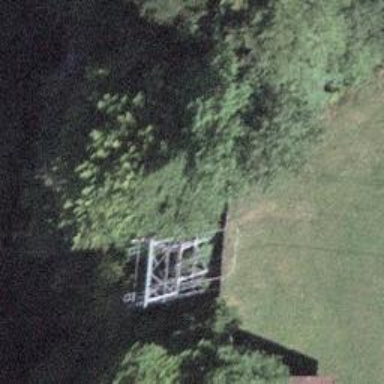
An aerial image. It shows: Pylon used for aerialway.